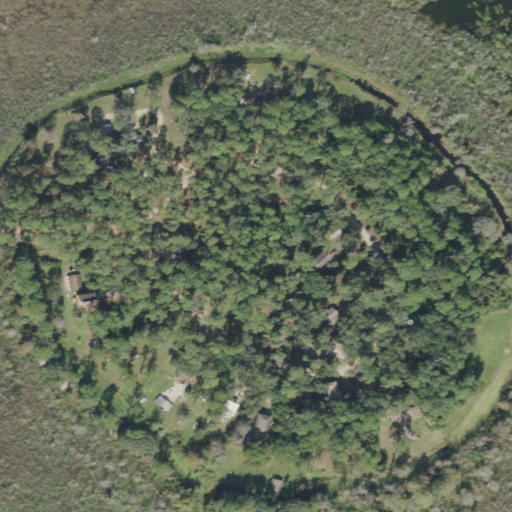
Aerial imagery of island in Florida named Big Pine Island containing woody wetlands, open development, herbaceous wetlands, and evergreen forest